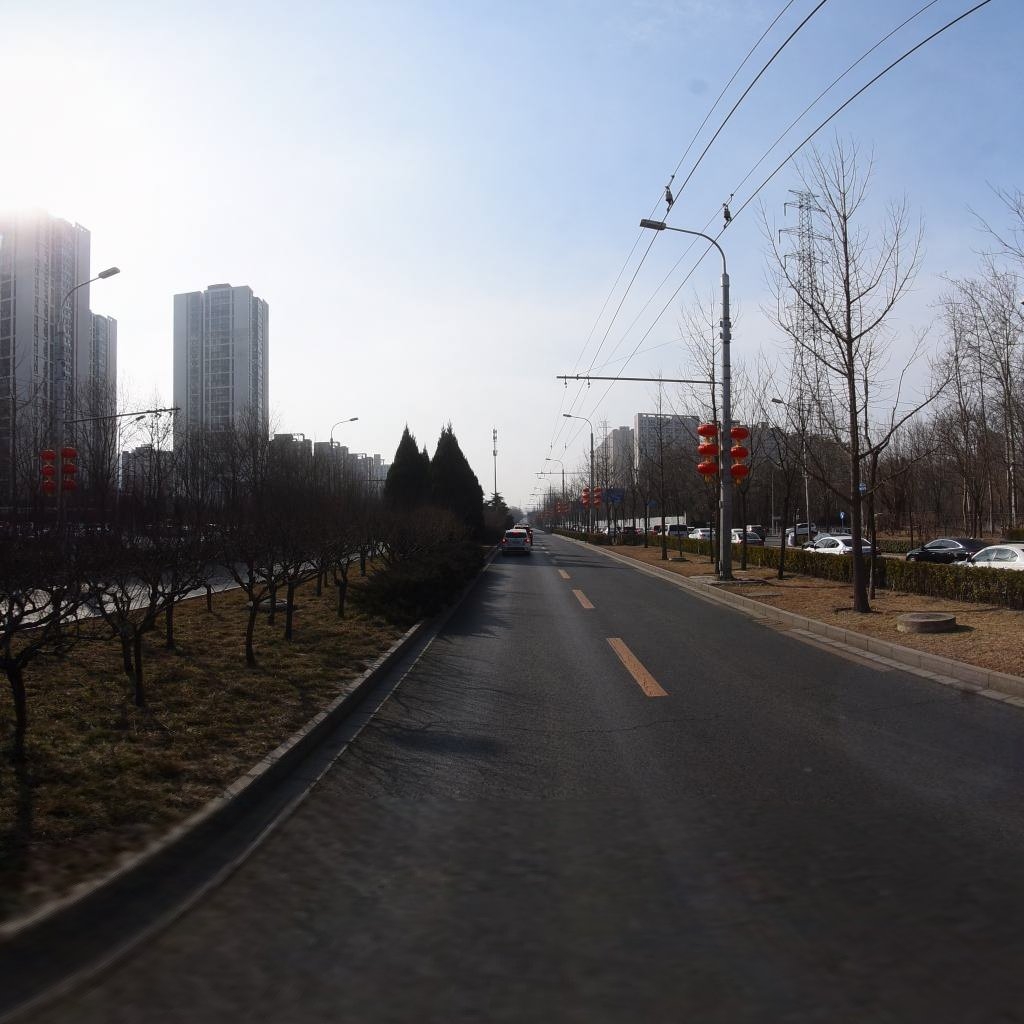
Region: Chaoyang
Road damage annotations: transverse crack, manhole cover